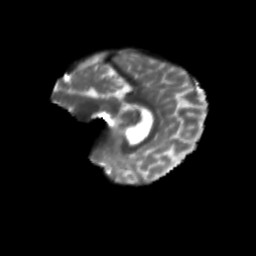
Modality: T2w
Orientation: sagittal
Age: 53
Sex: female
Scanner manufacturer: siemens
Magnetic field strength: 3 T
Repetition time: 4.71 s
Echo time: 0.0906 s